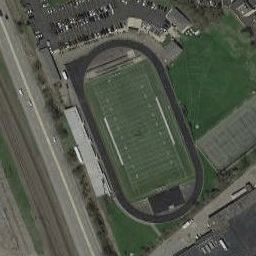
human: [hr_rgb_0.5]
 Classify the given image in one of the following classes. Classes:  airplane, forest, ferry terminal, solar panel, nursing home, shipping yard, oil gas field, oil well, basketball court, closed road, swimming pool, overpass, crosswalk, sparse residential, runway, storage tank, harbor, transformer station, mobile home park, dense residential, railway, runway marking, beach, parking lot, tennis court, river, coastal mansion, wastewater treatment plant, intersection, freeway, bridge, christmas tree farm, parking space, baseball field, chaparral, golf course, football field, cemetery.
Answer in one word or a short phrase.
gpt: football field